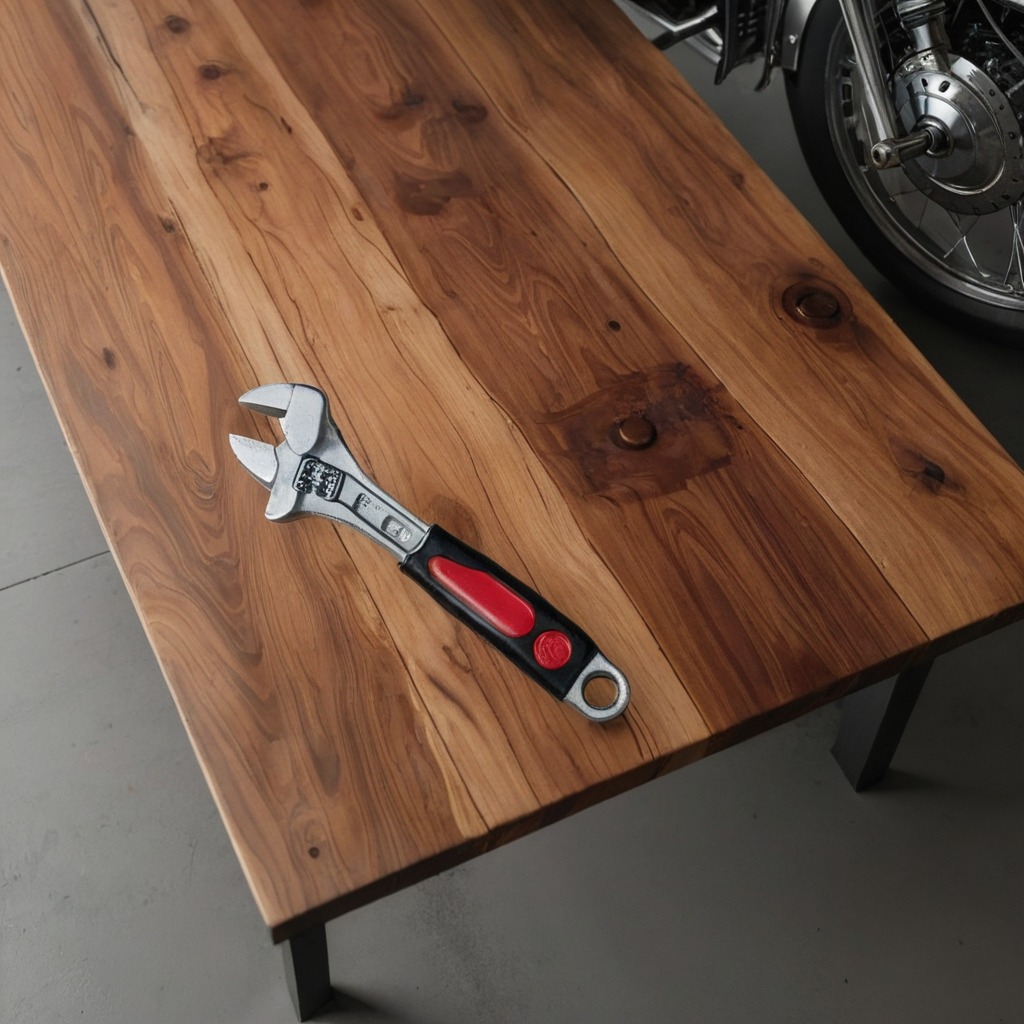
A wrench is lying on the wooden table in the garage.